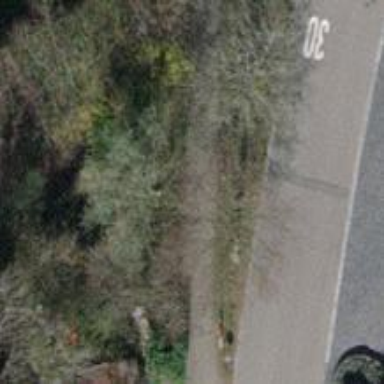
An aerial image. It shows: Cycle barrier.